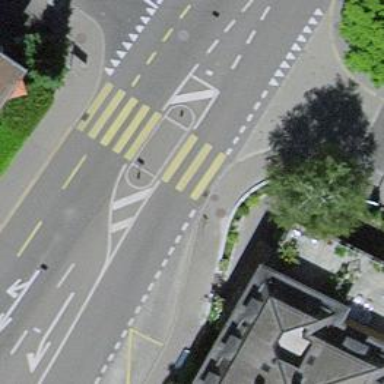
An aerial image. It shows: Kerb barrier.